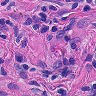
Metastatic tissue present: yes